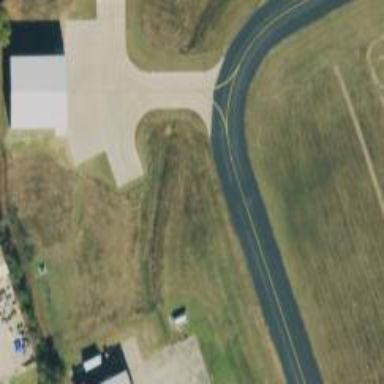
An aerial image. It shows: Asphalt taxiway at the airport.